Question: '''
import pandas as pd
records = pd.read_excel('TerraData USERS.xlsx')
df1 = records.loc[records['PWD LAST MODIFIED DT'] == '20180528', ['USER ', 'PWD LAST MODIFIED DT', 'PROFILE', 'LAST_LOGIN DATE', 'LOGIN TIME']]
print (df1)
'''
I am using the code above to search the entries in 2nd column of Excel file that are dates on which password was changes.

I want to search passwords changed in 2018. I have tried doing it with the script above but I got no result and no error simply says empty.
If some could help wold be very grateful.
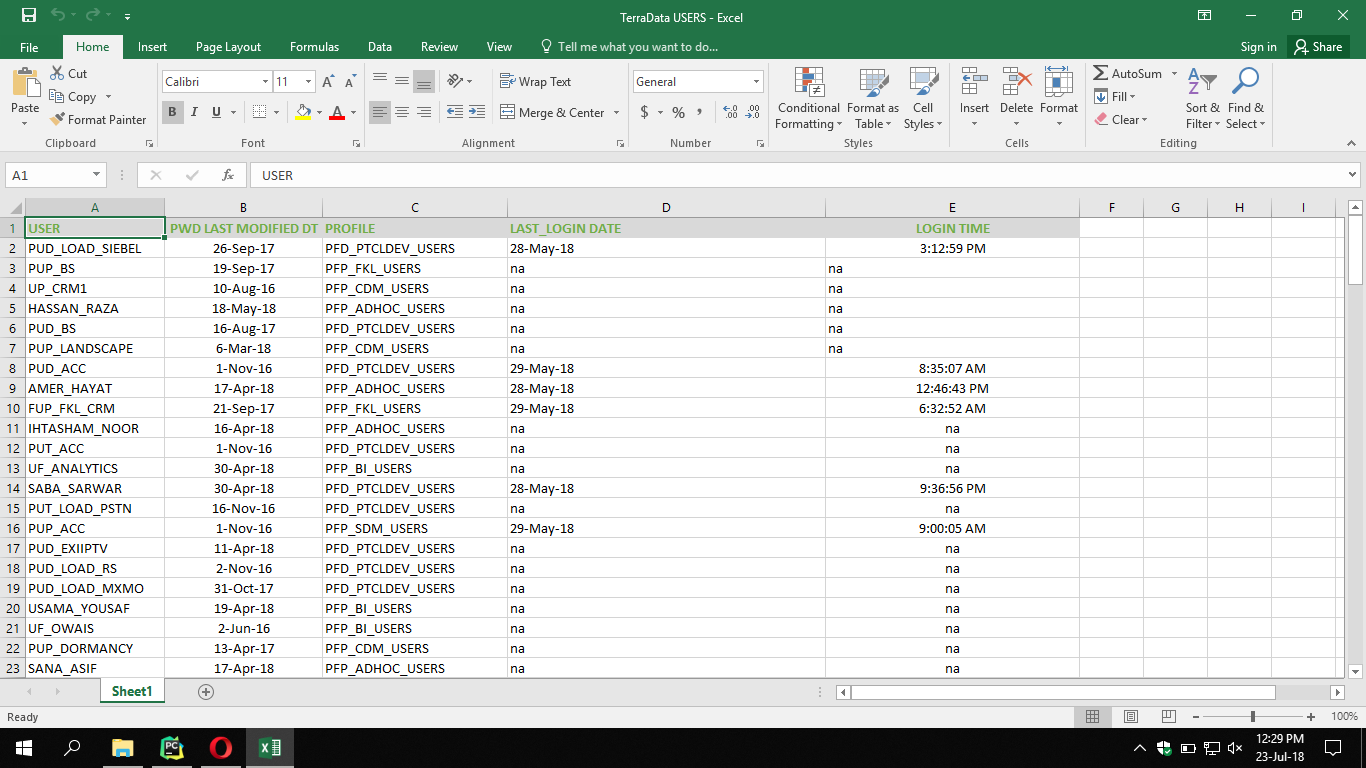
Answer: I would suggest instead of a to search passwords changed in 2018 like so..
'''
df1 = records.loc[records['PWD LAST MODIFIED DT'] > '01/01/2018', ['USER', 'PWD LAST MODIFIED DT', 'PROFILE', 'LAST_LOGIN DATE', 'LOGIN TIME']]
'''